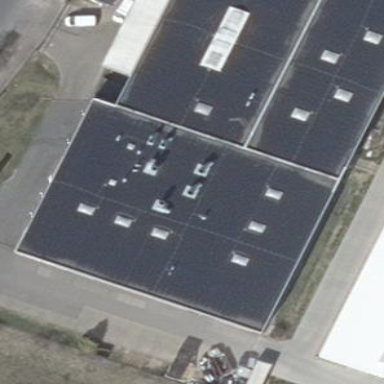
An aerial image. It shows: Black flat-roofed building.